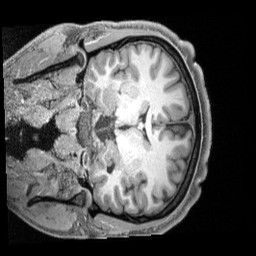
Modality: T1w
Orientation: coronal
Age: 27
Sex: male
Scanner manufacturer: siemens
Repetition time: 2.4 s
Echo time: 0.00231 s